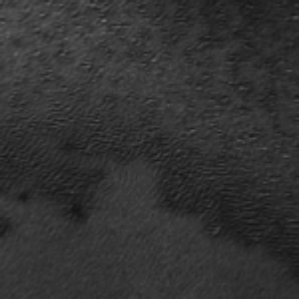
Label: frost